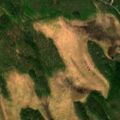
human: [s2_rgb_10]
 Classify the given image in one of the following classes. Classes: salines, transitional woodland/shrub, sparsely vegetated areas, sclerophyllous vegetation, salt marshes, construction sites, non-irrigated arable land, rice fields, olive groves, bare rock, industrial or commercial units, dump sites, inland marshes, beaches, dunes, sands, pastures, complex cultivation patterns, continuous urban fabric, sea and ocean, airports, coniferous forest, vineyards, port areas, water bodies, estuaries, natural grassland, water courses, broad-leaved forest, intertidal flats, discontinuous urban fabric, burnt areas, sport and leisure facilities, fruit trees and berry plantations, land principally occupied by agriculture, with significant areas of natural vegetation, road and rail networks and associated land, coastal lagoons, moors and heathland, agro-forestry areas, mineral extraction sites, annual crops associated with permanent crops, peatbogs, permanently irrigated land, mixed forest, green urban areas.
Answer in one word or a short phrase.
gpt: coniferous forest, mixed forest, peatbogs